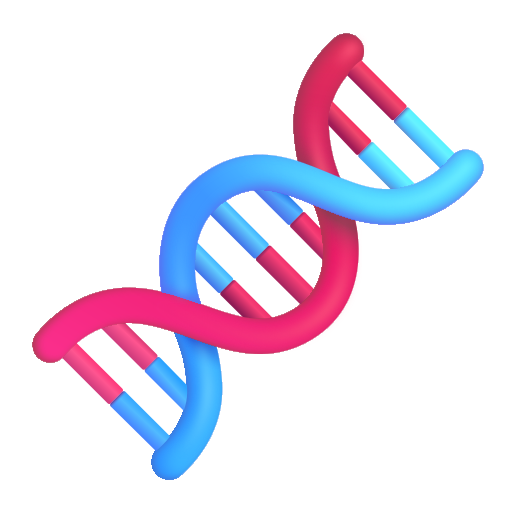
dna color